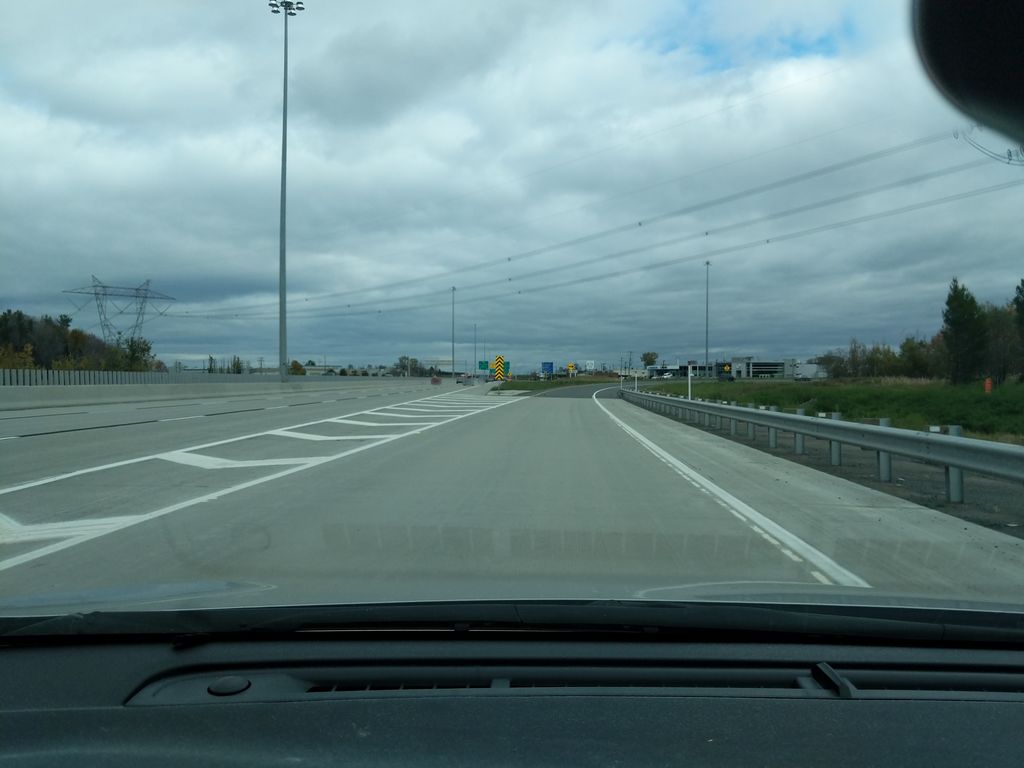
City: quebec_city